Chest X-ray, PA view. Patient: 52 years old, sex F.
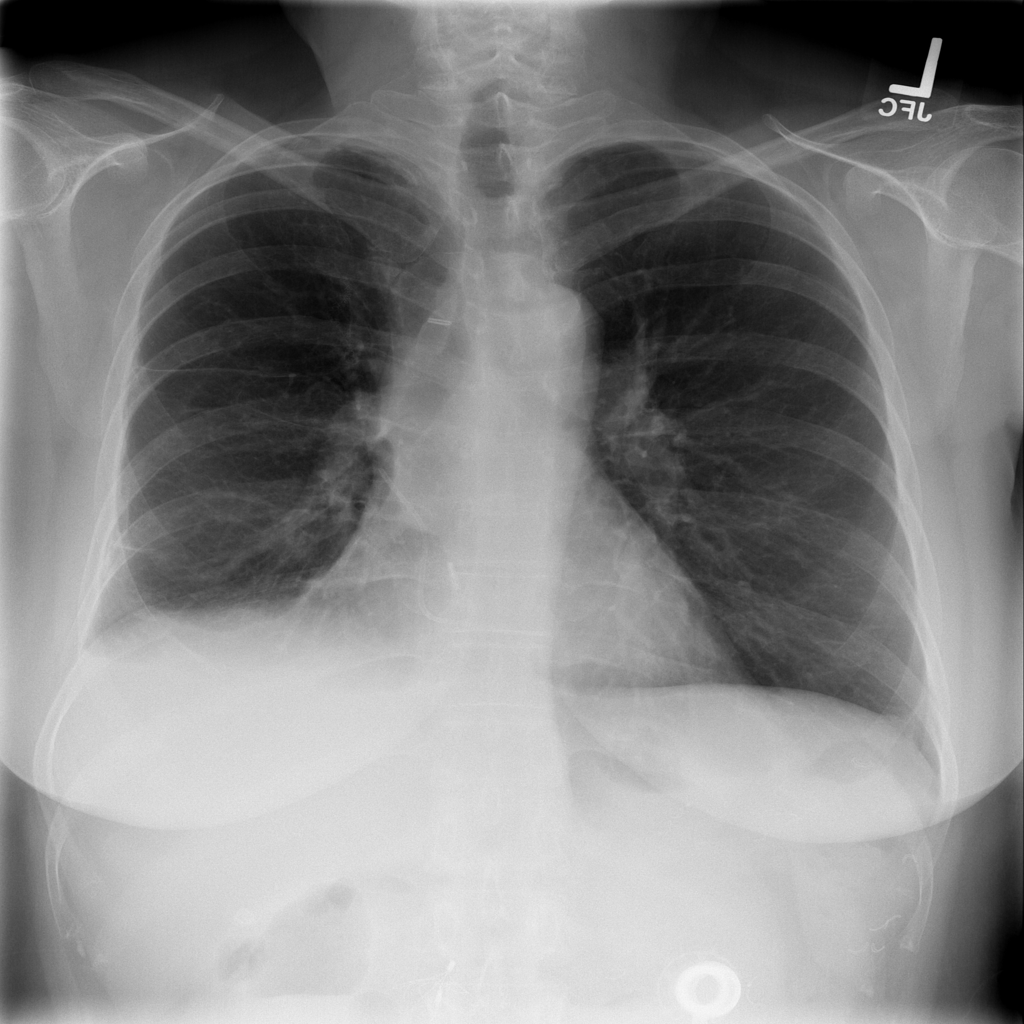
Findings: No Finding